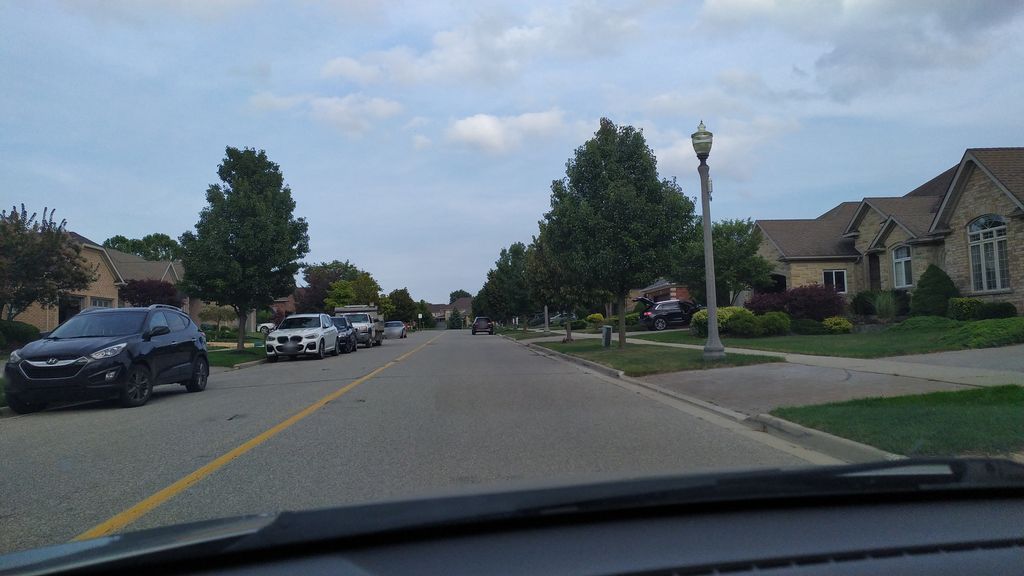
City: kitchener-waterloo